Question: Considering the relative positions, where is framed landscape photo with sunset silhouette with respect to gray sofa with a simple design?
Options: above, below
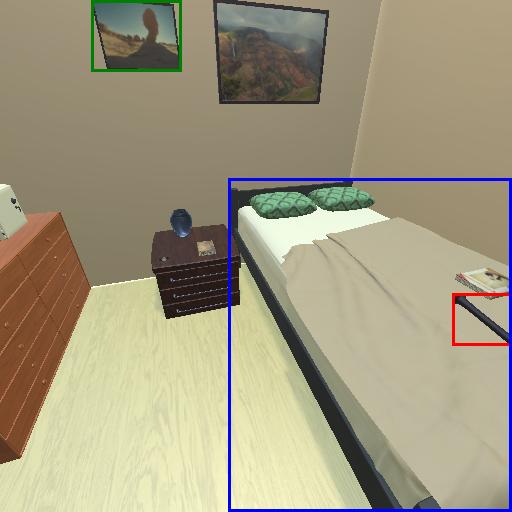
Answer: above